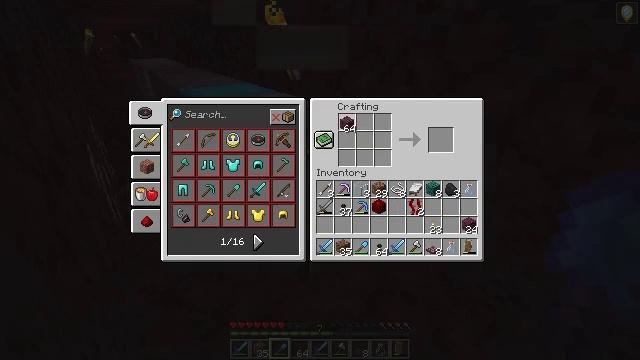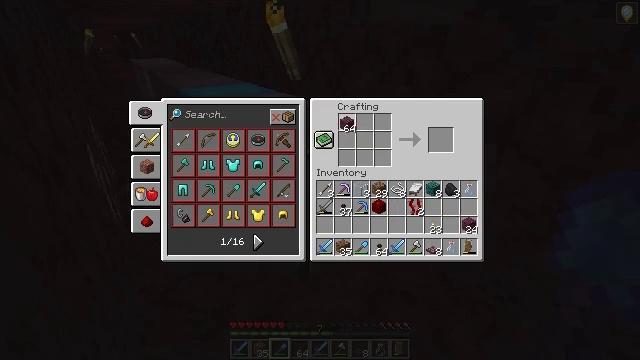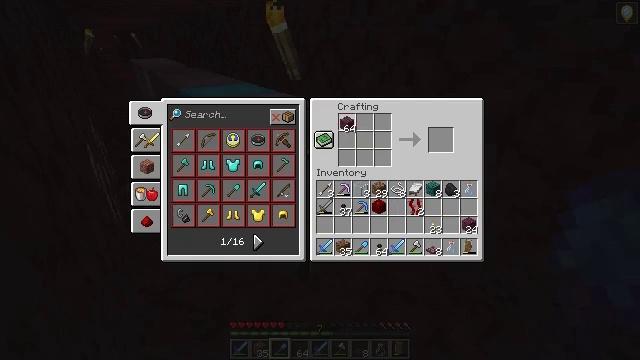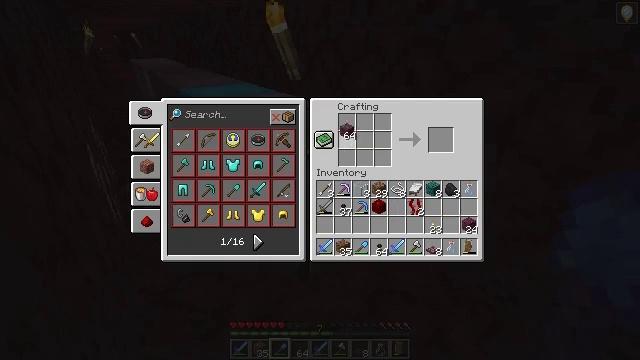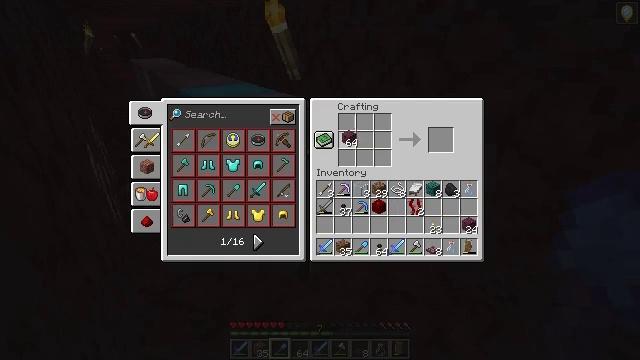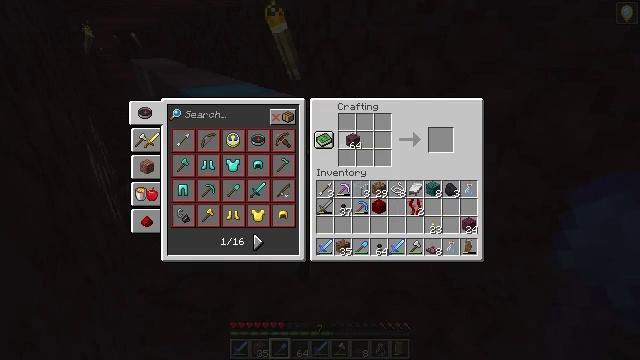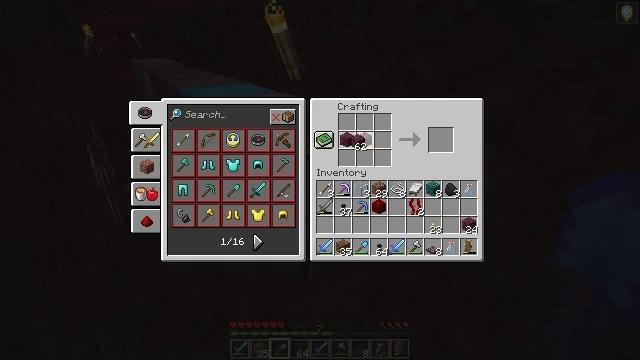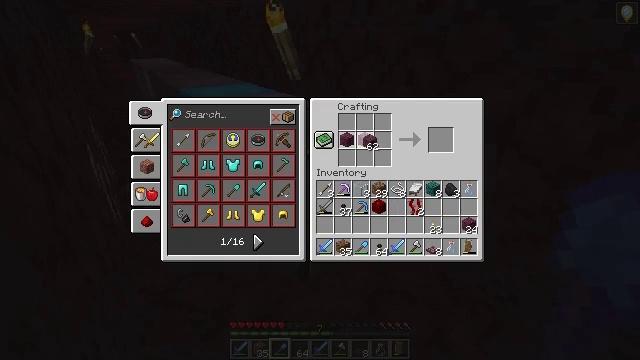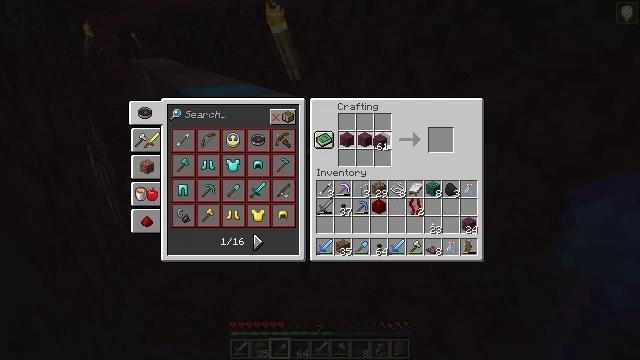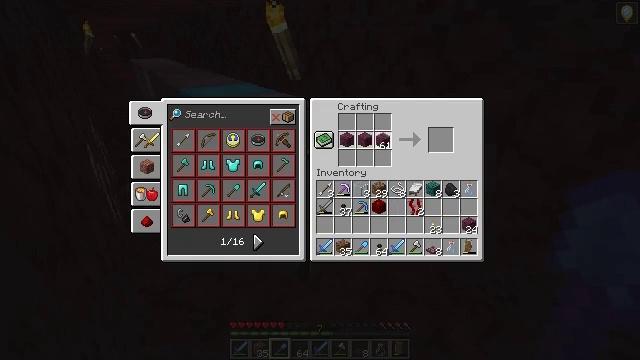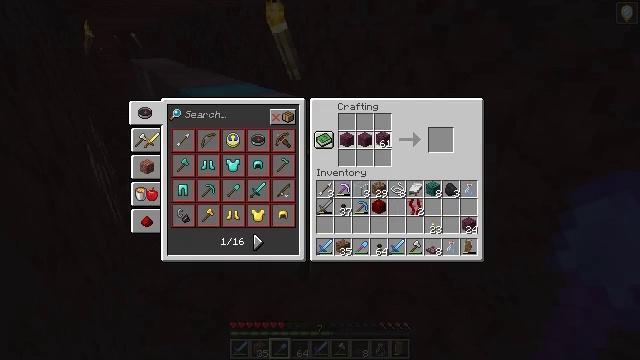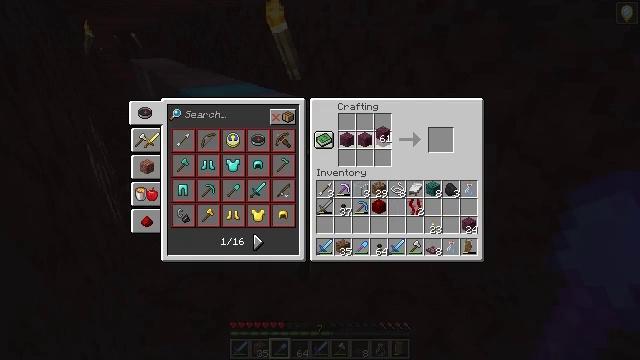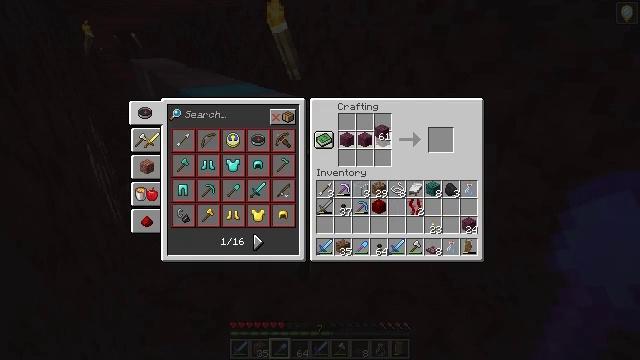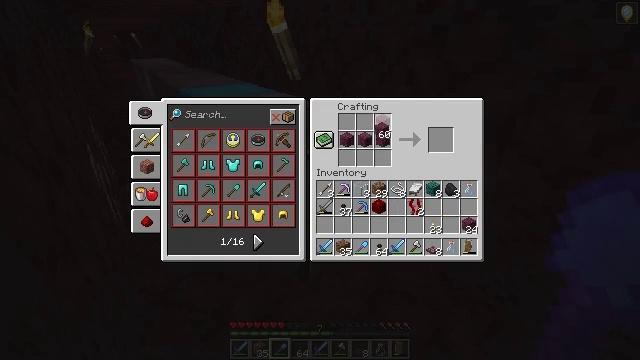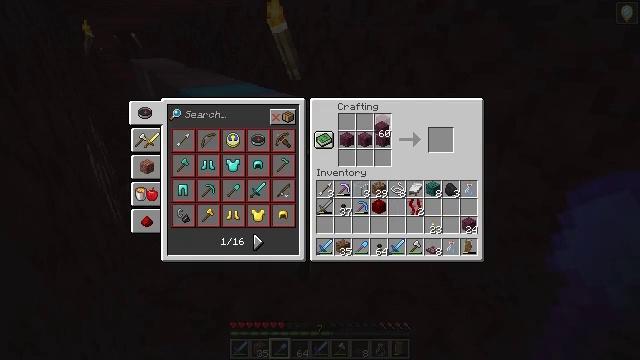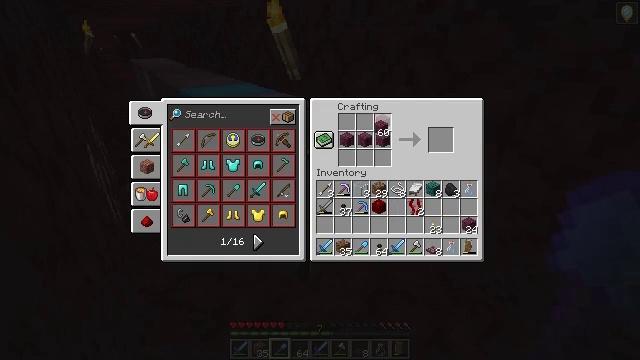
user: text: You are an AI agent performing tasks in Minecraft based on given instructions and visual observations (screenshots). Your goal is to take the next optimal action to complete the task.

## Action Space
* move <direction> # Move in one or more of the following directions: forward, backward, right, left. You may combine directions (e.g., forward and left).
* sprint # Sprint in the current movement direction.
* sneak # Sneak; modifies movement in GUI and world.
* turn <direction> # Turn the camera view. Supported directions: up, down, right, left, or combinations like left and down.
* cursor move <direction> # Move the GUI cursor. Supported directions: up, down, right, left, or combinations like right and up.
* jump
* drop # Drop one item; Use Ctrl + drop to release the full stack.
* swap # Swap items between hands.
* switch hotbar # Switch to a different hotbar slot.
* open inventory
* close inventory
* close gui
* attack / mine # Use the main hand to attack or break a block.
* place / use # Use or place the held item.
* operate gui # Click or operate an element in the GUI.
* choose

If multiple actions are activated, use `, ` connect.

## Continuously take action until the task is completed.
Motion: motion action
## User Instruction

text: Put crimson planks in the crafting grid for a crimson trapdoor.
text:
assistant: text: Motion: choose
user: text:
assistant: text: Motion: choose
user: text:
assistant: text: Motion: cursor move down, choose
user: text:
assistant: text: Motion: cursor move down, choose
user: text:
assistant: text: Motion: choose
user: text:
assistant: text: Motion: choose
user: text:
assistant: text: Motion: cursor move right, choose
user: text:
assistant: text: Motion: cursor move right, choose
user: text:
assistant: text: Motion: choose
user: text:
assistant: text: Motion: choose
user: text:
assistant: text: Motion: choose
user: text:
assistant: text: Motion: choose
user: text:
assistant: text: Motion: no_op
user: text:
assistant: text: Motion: no_op
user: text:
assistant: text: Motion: choose
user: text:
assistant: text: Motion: choose
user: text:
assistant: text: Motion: choose
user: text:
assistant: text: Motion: choose
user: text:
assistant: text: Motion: cursor move left, choose
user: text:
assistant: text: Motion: cursor move left, choose
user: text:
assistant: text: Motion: cursor move left, choose
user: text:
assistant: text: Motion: choose
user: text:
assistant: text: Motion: choose
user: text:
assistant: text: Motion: choose
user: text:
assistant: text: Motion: choose
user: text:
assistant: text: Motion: no_op
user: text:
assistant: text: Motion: no_op
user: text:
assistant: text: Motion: no_op
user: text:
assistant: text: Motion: no_op
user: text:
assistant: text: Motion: no_op